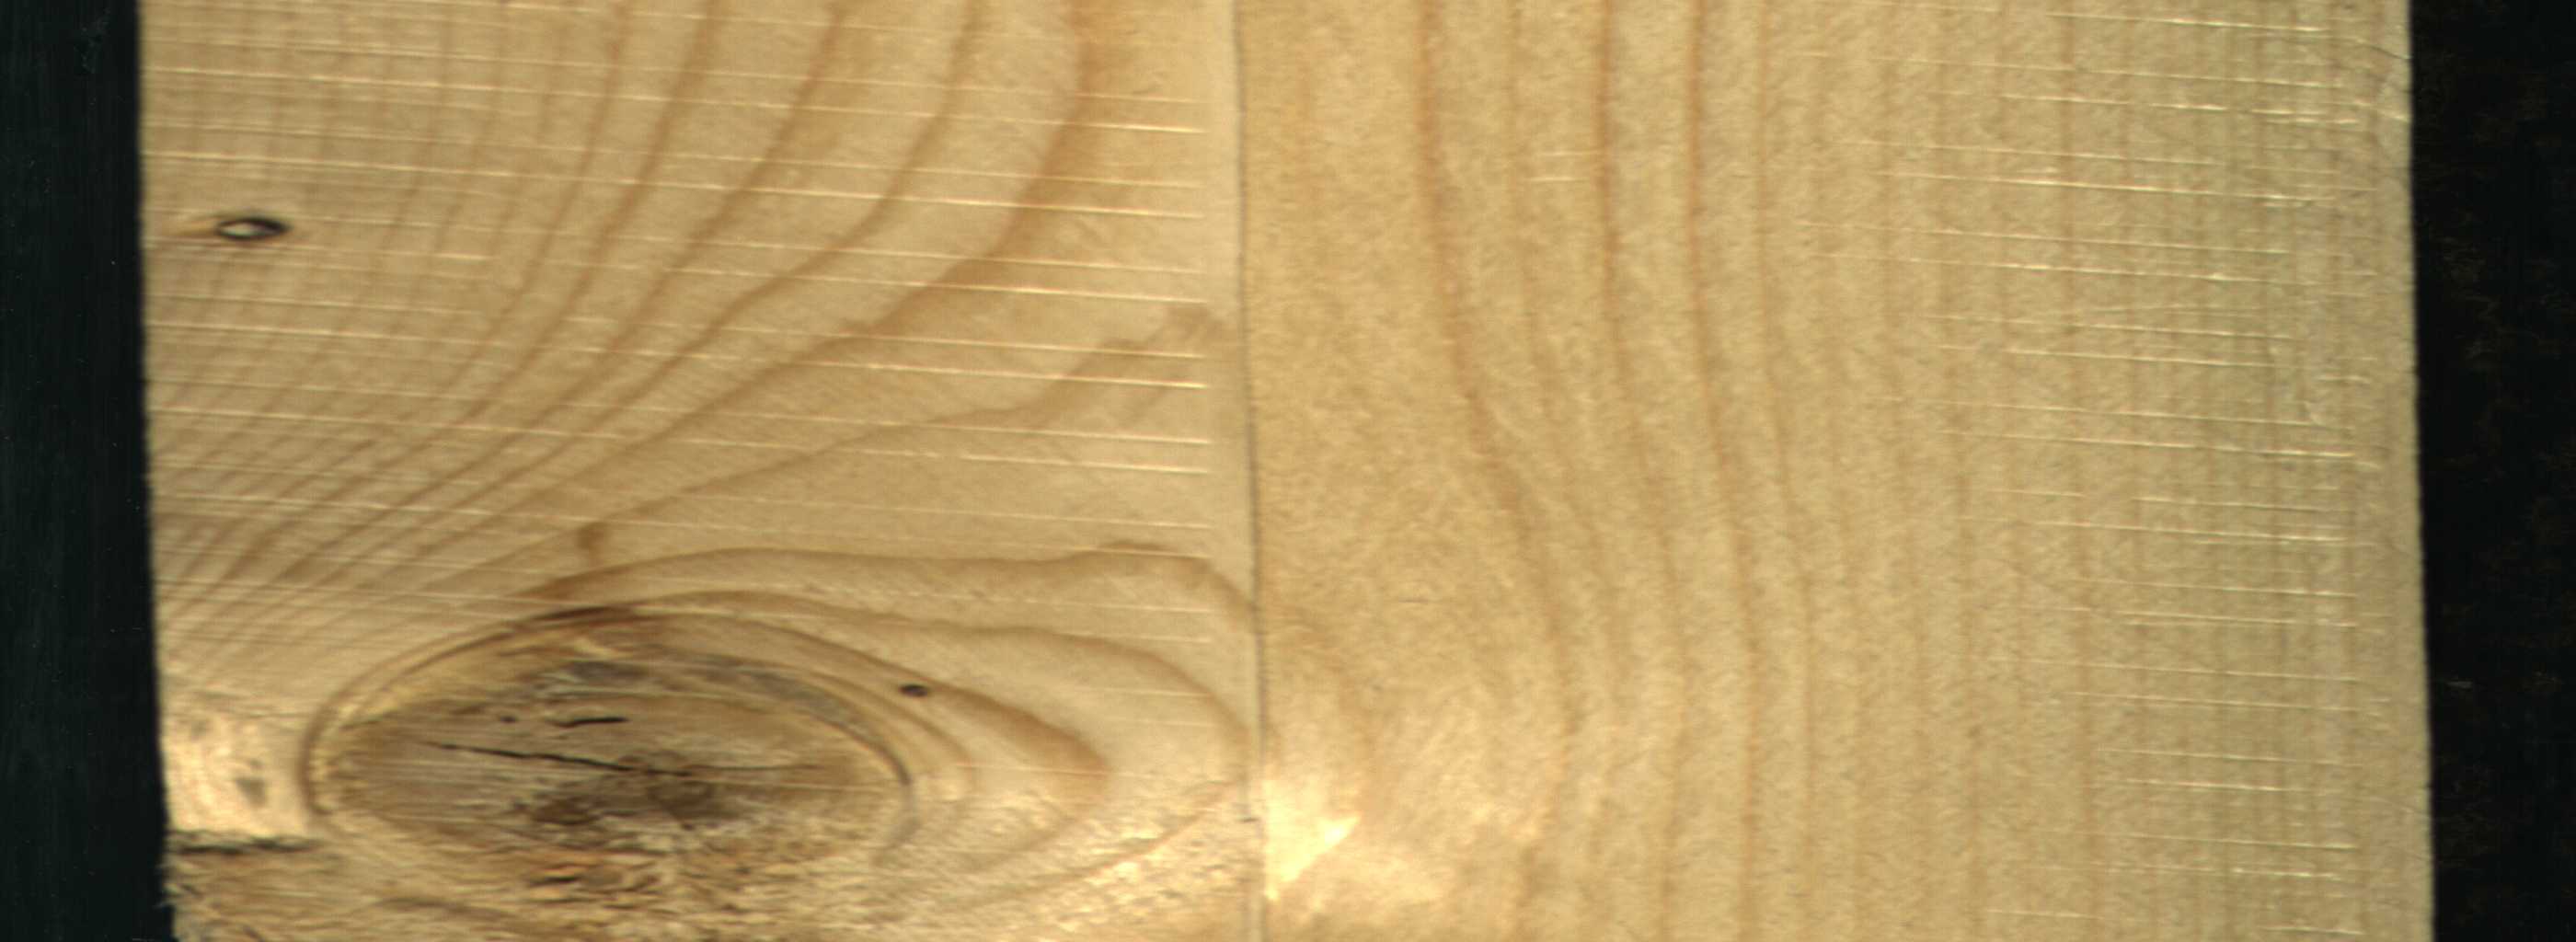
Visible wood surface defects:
knot_with_crack
Dead_Knot